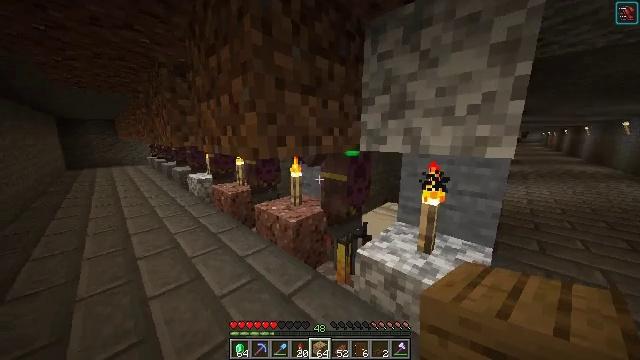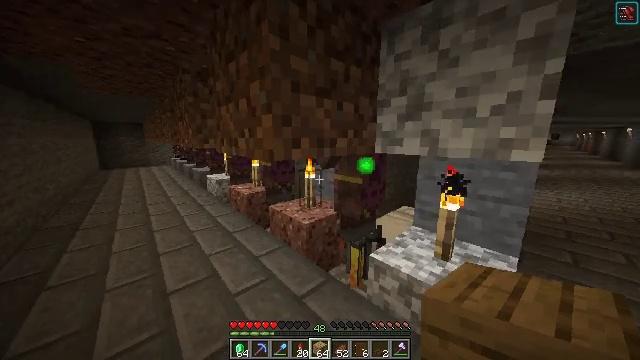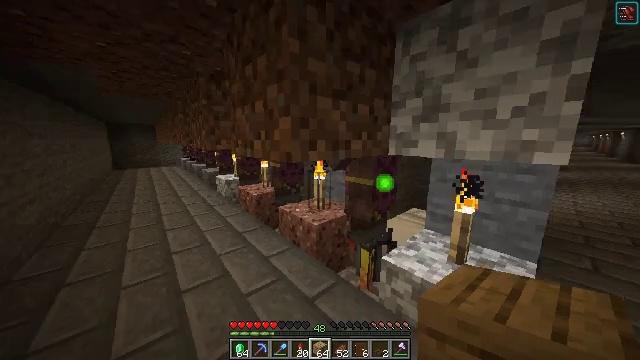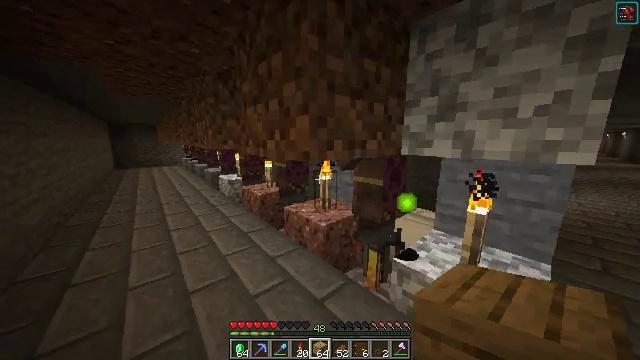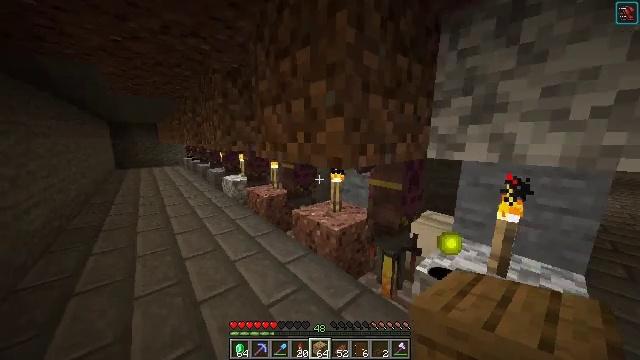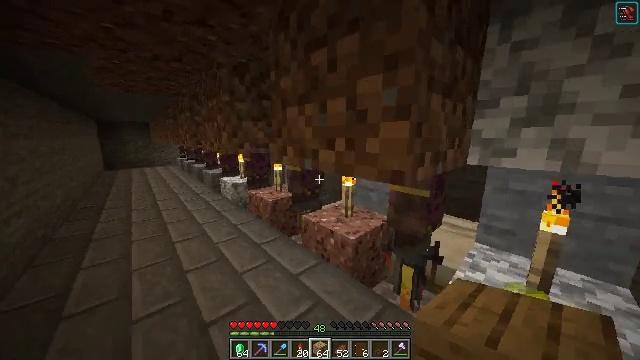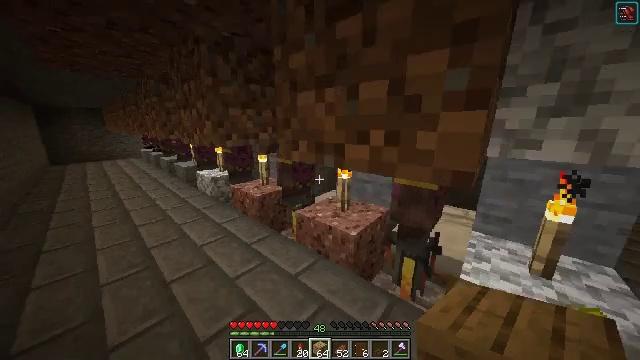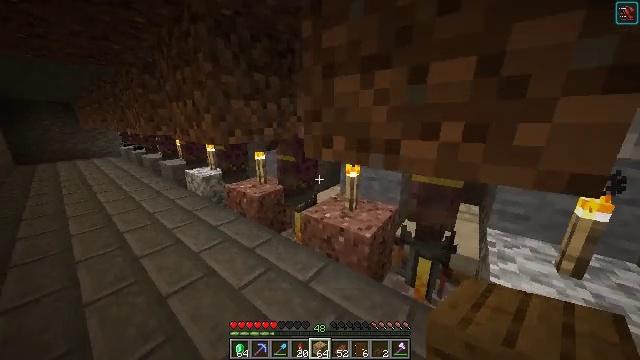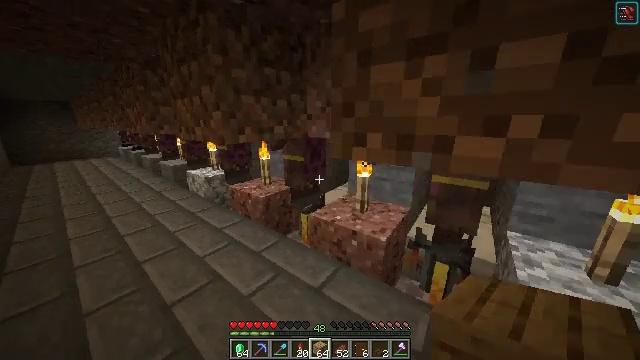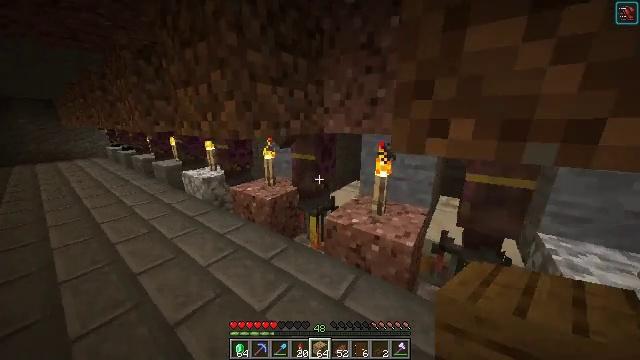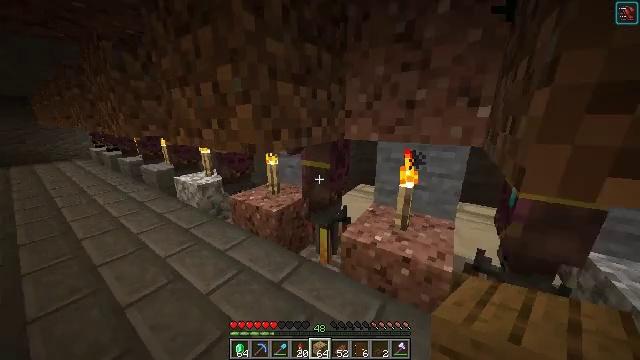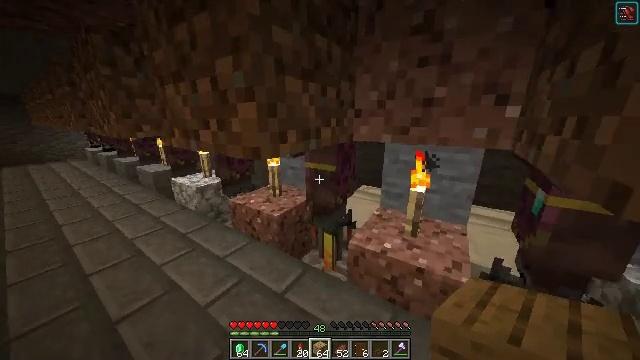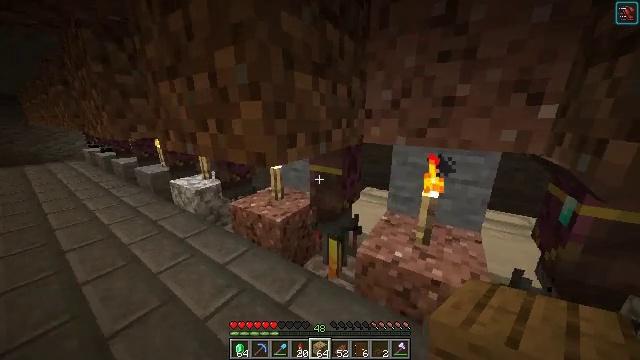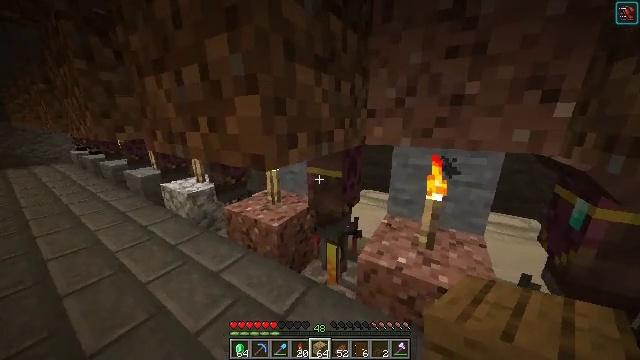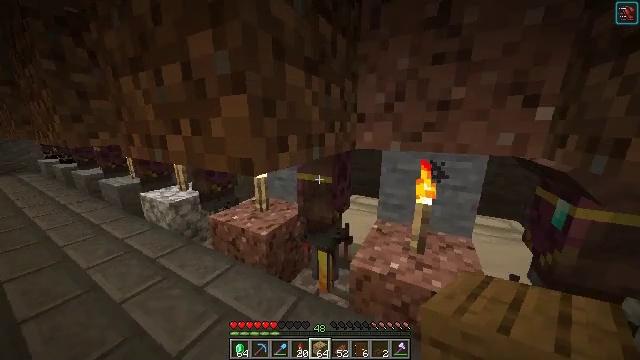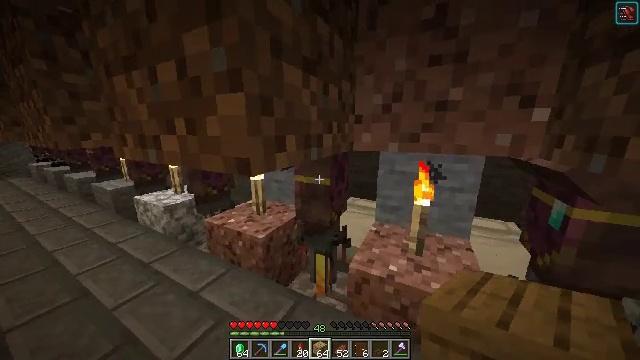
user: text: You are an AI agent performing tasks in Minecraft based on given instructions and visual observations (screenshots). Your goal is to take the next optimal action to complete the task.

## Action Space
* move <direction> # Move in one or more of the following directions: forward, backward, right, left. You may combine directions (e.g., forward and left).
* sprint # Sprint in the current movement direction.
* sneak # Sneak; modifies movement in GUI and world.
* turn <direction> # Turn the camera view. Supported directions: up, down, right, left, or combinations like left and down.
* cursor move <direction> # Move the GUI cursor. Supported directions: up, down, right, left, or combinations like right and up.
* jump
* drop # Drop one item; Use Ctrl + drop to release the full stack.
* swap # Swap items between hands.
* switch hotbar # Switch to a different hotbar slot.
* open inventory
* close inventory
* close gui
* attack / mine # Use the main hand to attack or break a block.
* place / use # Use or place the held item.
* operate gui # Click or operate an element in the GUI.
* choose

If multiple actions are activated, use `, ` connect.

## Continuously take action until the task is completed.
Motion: motion action
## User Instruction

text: Use the crafting table to make a glowstone from dust.
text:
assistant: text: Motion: turn left
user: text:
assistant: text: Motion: move left, turn left
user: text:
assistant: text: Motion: move forward and move left
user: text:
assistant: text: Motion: move forward and move left
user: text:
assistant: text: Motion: move forward and move left, turn right
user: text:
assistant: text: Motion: move forward and move left, turn right and down
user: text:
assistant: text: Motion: move forward and move left, turn right and down
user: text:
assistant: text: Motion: move forward and move left
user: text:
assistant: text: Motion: move forward and move left, turn right
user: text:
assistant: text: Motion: move forward, turn right
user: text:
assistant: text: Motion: no_op
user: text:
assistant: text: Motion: no_op
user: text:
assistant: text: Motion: turn right
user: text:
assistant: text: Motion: turn right and up
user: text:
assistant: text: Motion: use / place
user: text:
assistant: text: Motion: use / place
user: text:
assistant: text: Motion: no_op
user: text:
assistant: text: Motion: no_op
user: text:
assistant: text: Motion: no_op
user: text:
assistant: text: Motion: open gui
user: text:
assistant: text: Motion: no_op
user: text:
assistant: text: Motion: no_op
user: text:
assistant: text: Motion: no_op
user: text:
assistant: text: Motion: no_op
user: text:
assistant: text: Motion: cursor move left
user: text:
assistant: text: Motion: cursor move left and down
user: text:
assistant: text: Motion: no_op
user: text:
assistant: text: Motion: no_op
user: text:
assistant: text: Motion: sneak, cursor move down
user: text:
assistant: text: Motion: sneak